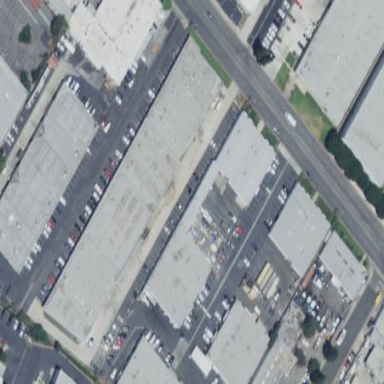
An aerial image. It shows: Industrial building.